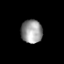
Tissue: prostate
Cell type: T cells
Senescence score: 0.3015
Nuclear area (px): 484
Mean DAPI intensity: 153.143